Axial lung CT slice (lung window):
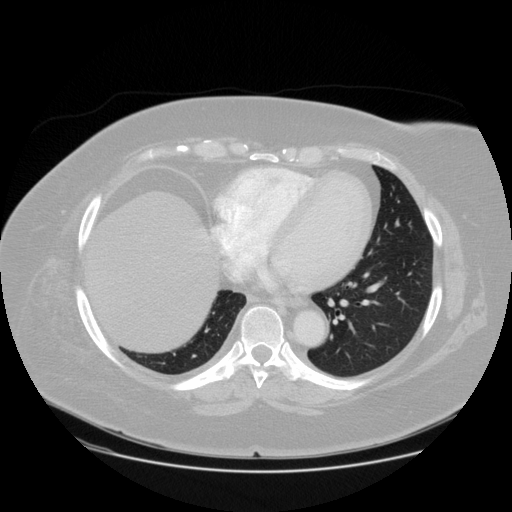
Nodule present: no